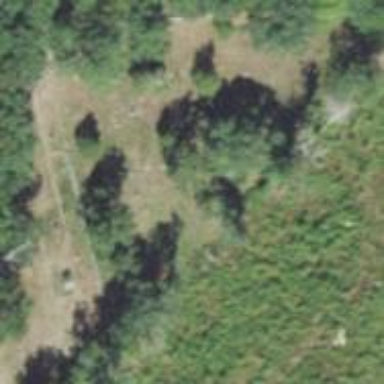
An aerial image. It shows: Private cemetery with the landuse designated as cemetery.